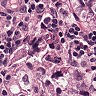
Metastatic tissue present: yes